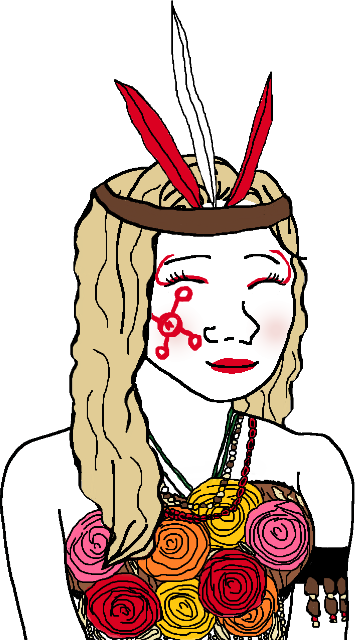
Label: 5_Trad_Wife